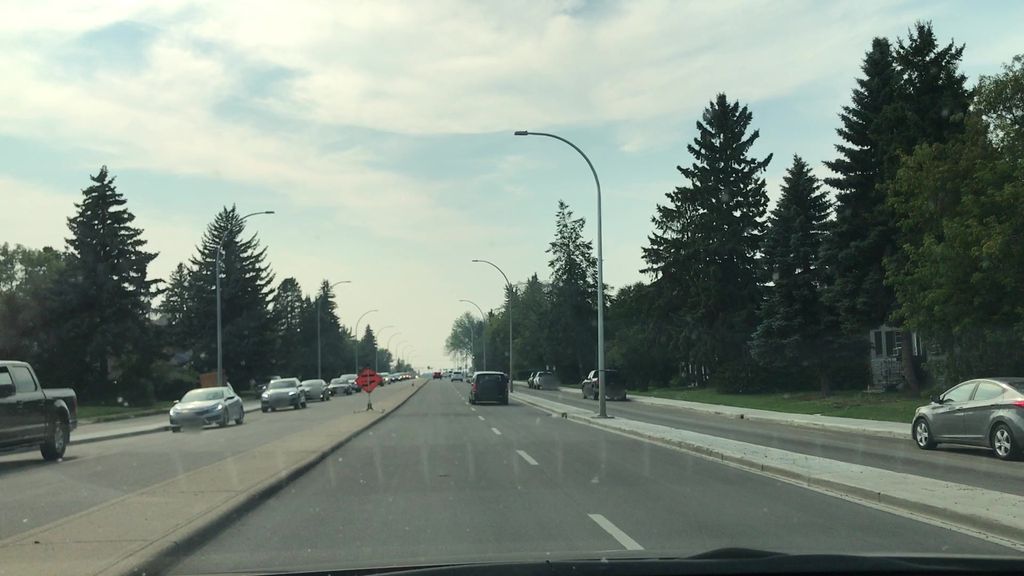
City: edmonton